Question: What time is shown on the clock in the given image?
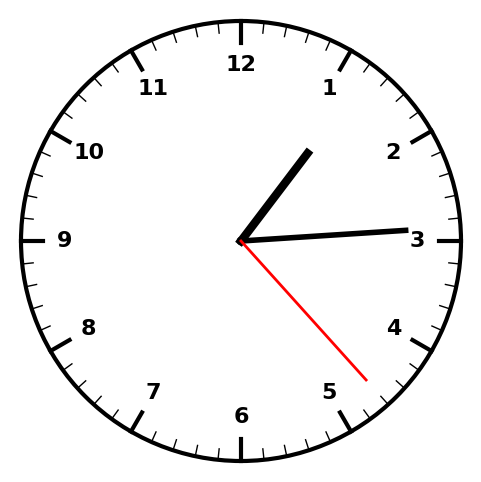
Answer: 01:14:23